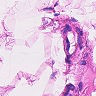
Metastatic tissue present: no